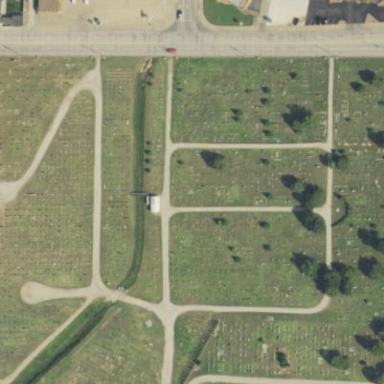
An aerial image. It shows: Cemetery.